Interaction volume radius: 5 \u00c5
Interaction volume height: 10 \u00c5
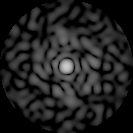
Disorder parameter: 0.7916